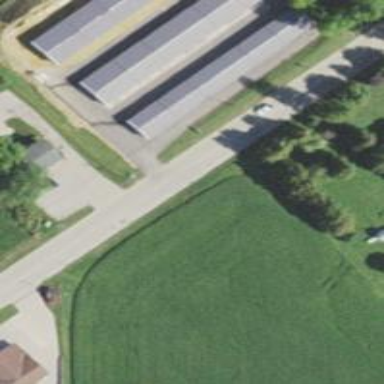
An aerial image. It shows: Veterinary facility.